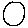
Label: circle